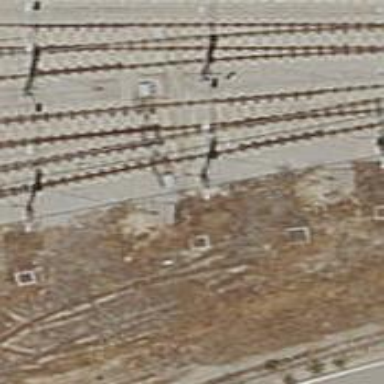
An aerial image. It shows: Railway switch.